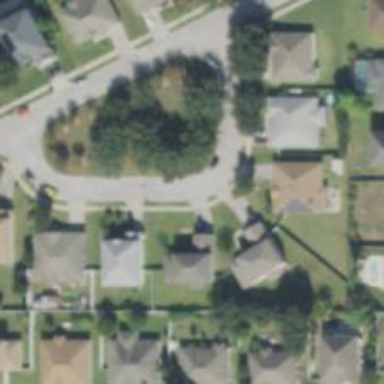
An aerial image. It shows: Residential road with sidewalk on the left.